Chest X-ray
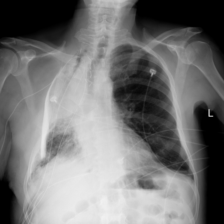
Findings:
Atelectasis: negative
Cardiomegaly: negative
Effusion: negative
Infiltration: negative
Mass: negative
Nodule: negative
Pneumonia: negative
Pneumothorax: negative
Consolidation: negative
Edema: negative
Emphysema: negative
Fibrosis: negative
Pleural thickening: negative
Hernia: negative